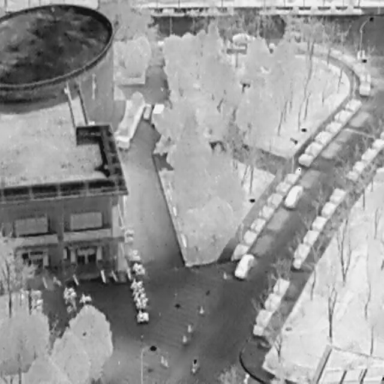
There are two Cars in the infrared image.